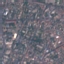
Land use / land cover class: Residential